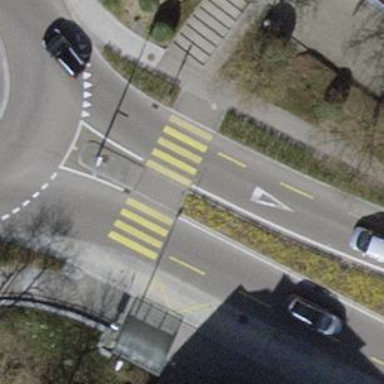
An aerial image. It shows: Traffic calming island.